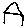
Label: house